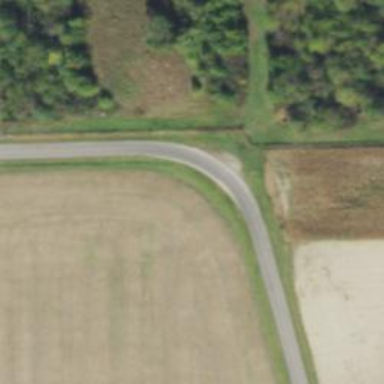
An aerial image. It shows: Unclassified road.